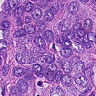
Metastatic tissue present: yes